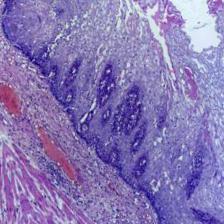
Diagnosis: Normal